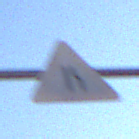
Verkehrszeichen: EinseitigVerengteFahrbahnRechts
Umgebung: Outdoor, Nature
Tageszeit: MorningAfternoon
Wetter: Clear
Licht: Natural
Jahreszeit: NotSpecified
Kontrast: HighContrast